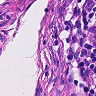
Metastatic tissue present: no